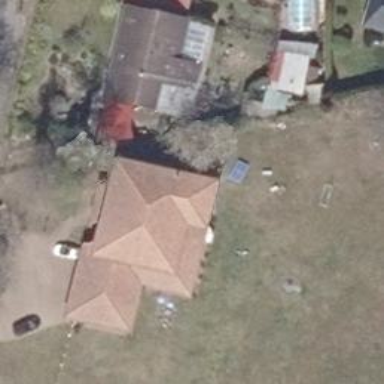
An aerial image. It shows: Detached building with hipped roof shape.